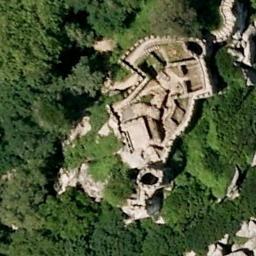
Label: palace